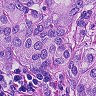
Metastatic tissue present: yes